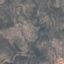
Land use / land cover class: HerbaceousVegetation